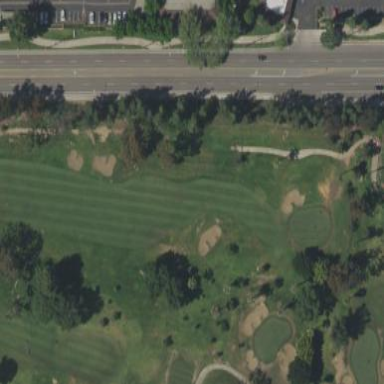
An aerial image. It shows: Golf fairway in the image.